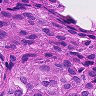
Metastatic tissue present: yes